Interaction volume radius: 5 \u00c5
Interaction volume height: 15 \u00c5
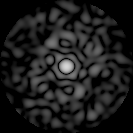
Disorder parameter: 0.8756